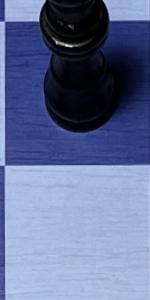
Label: Empty